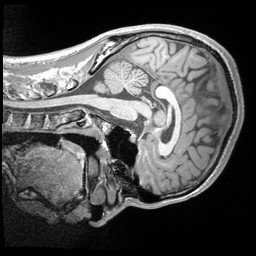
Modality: T1w
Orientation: sagittal
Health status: healthy